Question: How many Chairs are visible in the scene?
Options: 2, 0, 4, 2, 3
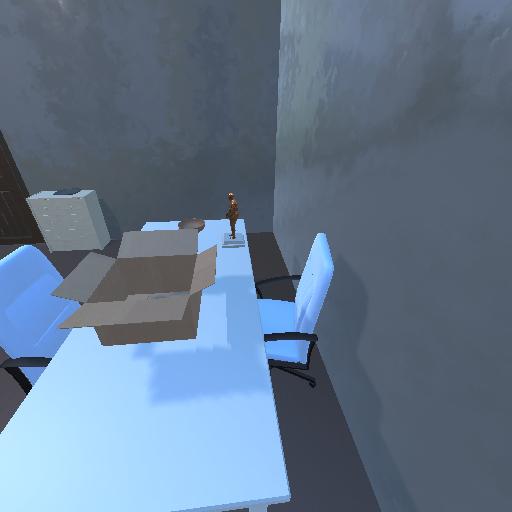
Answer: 2